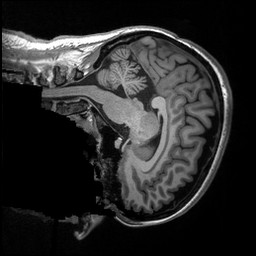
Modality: T1w
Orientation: sagittal
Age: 33
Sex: female
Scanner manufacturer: siemens
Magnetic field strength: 3 T
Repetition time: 2.3 s
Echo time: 0.00298 s